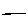
Label: line